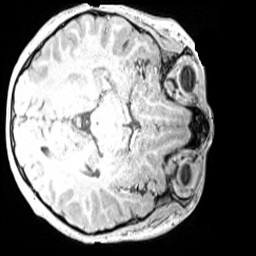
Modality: MP2RAGE
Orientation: axial
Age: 13
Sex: male
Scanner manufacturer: siemens
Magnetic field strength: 3 T
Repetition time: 4 s
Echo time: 0.00299 s